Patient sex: F
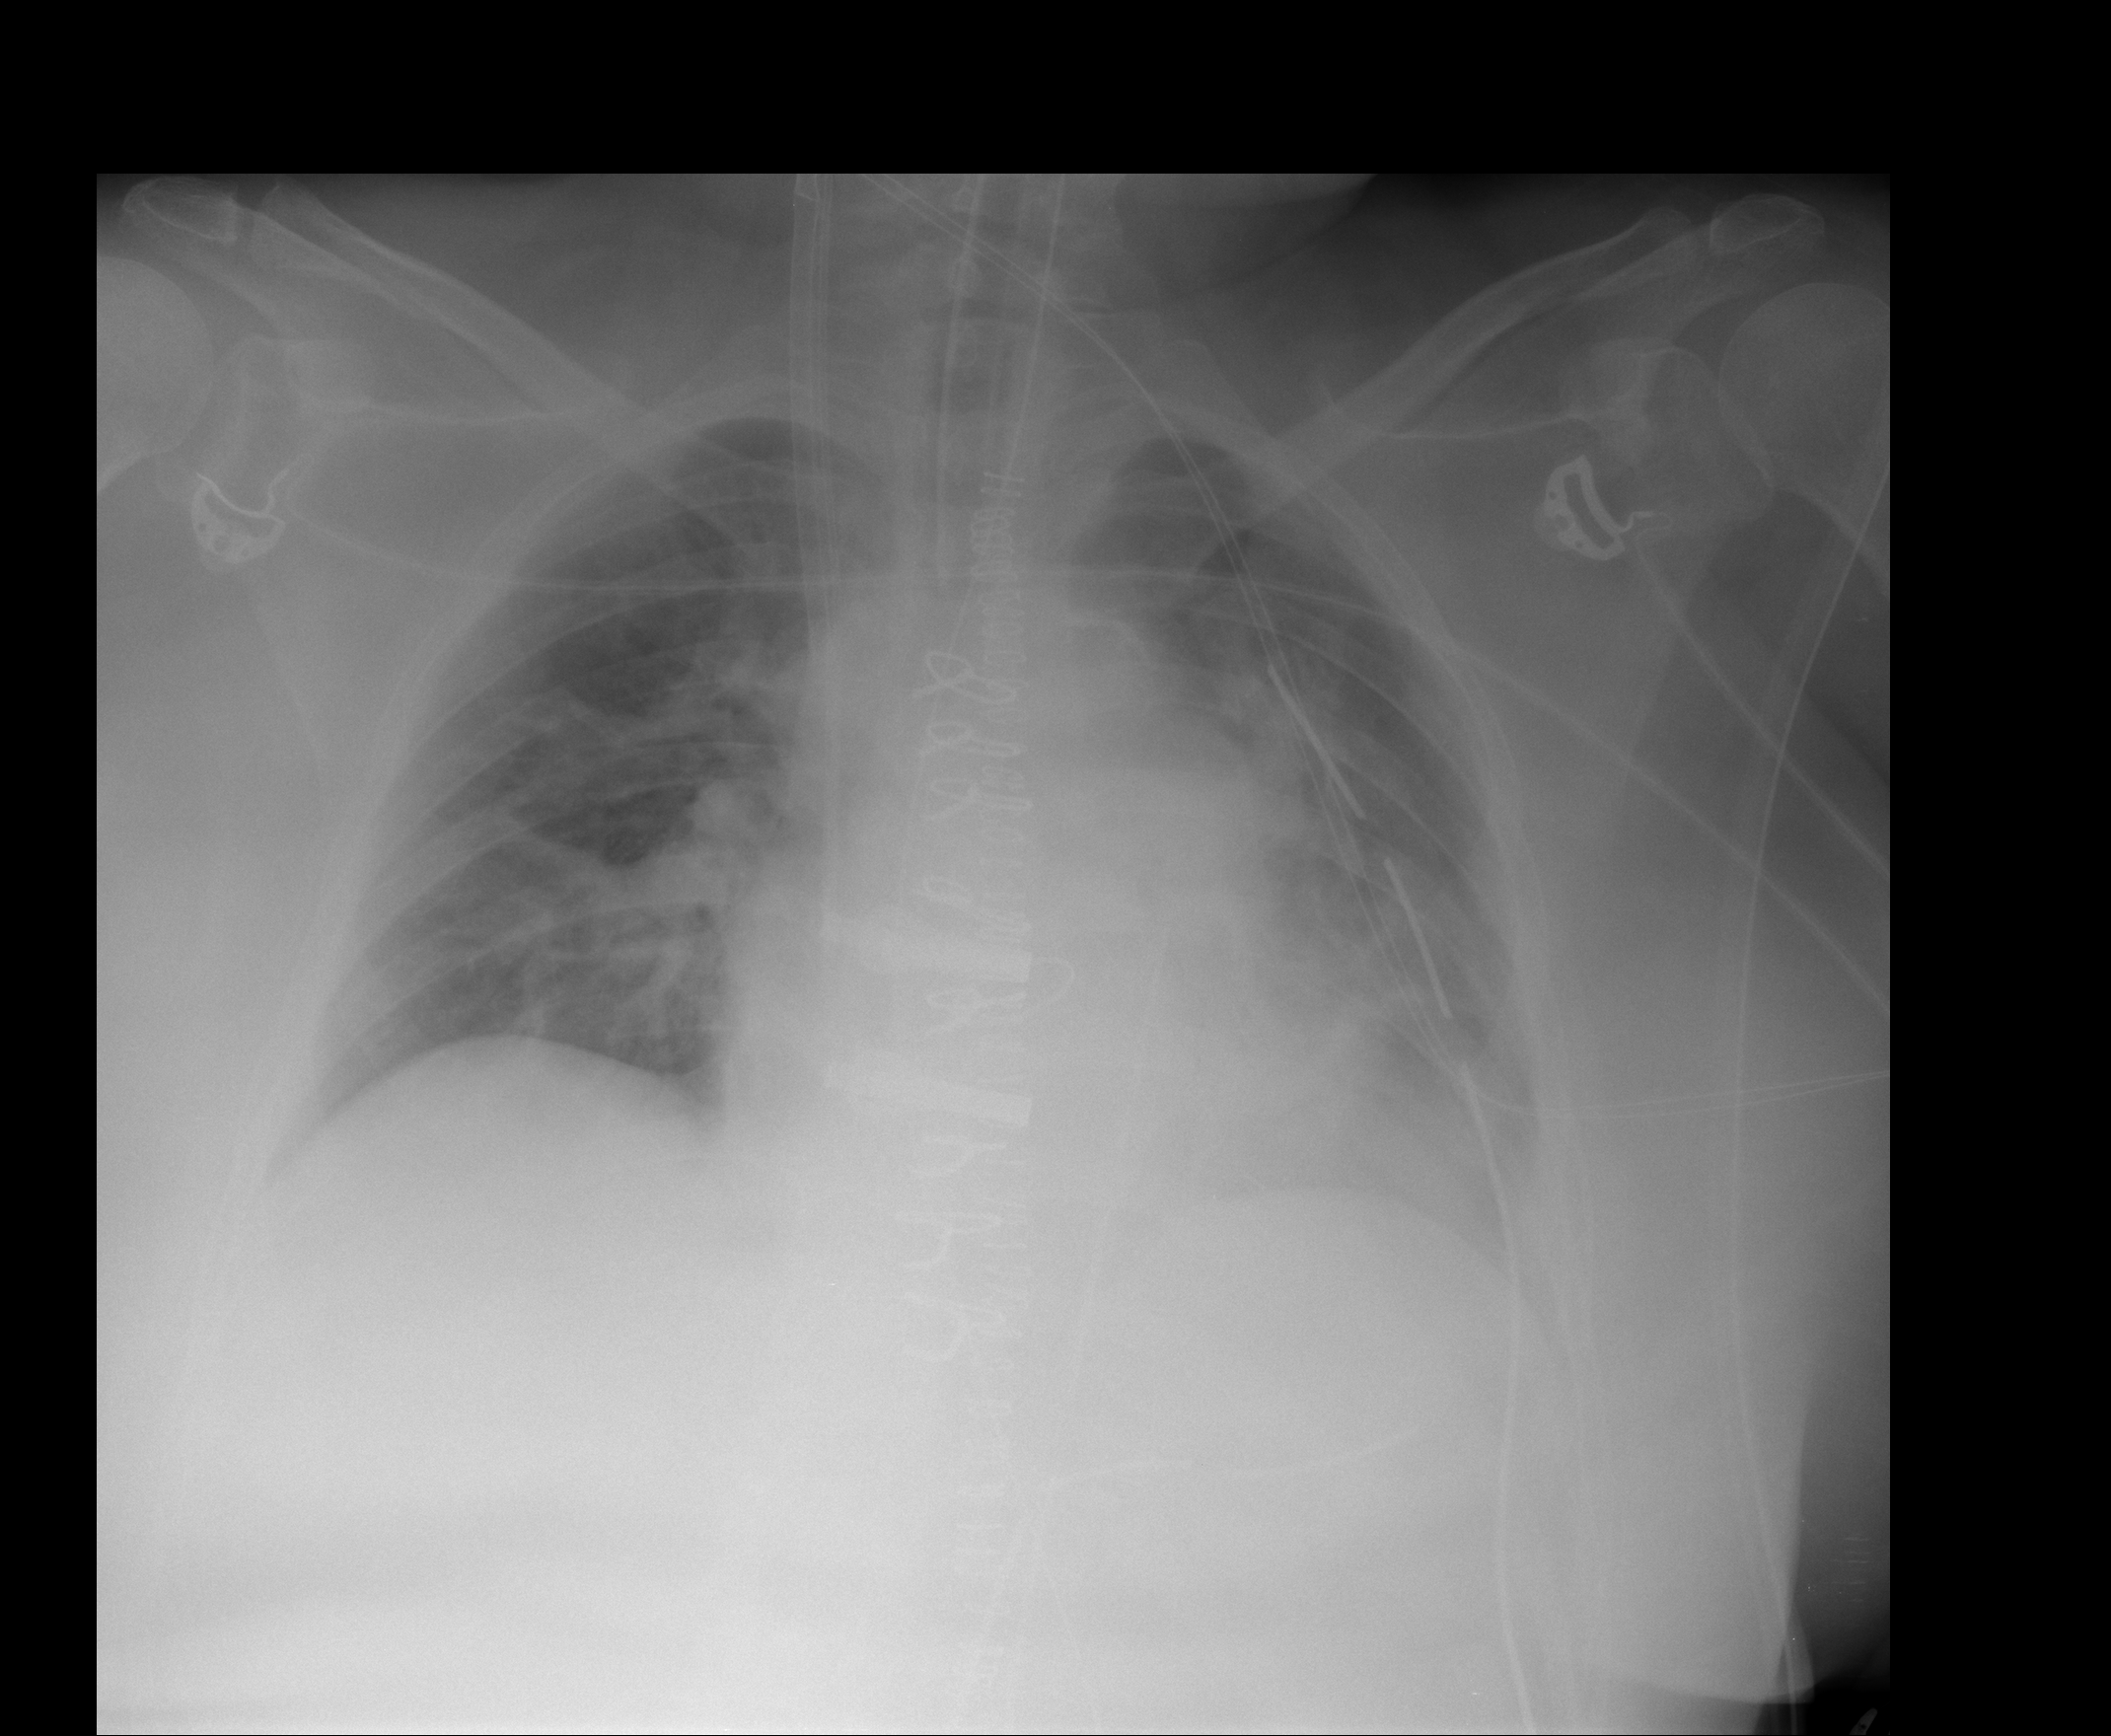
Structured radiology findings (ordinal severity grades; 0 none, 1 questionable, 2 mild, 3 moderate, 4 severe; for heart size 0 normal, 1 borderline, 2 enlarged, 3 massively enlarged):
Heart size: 0
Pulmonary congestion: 1
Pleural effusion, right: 0
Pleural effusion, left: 2
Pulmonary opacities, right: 0
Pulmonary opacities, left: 0
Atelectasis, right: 0
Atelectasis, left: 1